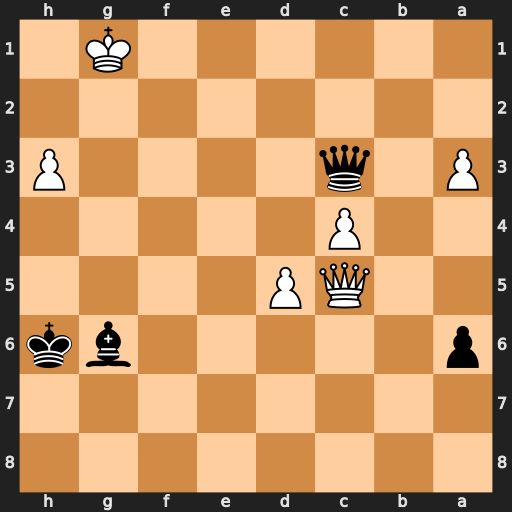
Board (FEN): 8/8/p5bk/2QP4/2P5/P1q4P/8/6K1
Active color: b
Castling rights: -
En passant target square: -
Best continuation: Qg3+ Kf1 Bd3#